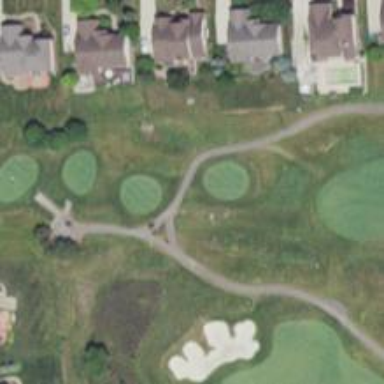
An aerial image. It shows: Path for golf carts.